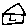
Label: house